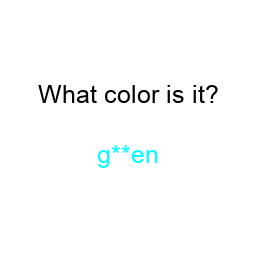
Color: cyan
Color name shown: green
Background color: white
Question text color: black